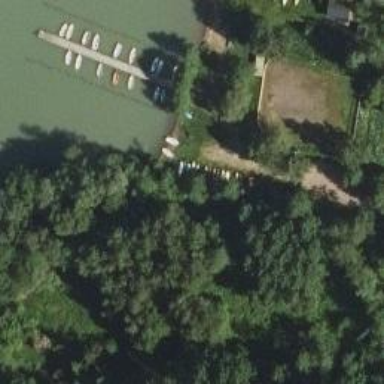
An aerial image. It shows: Slipway on leisure land.